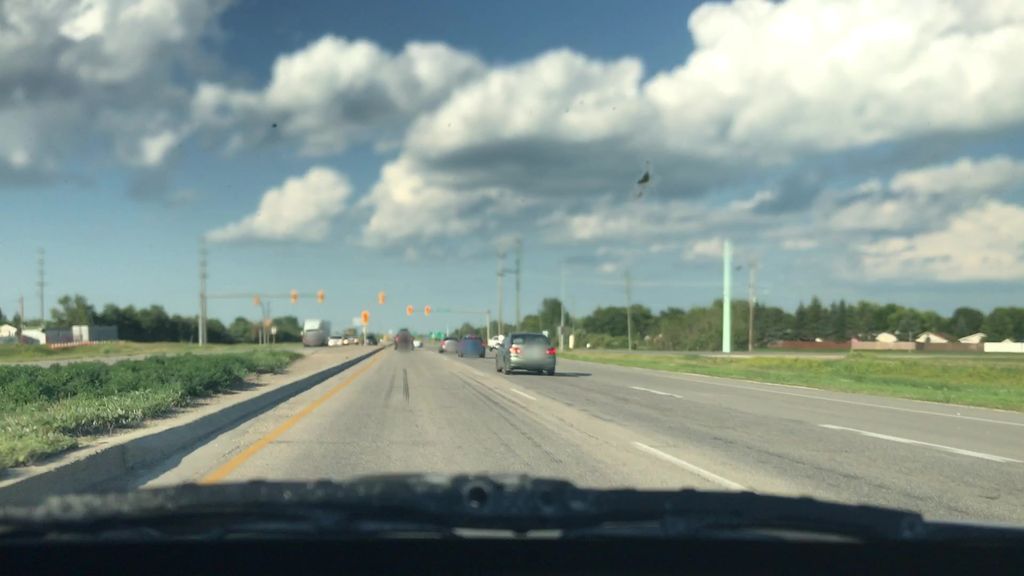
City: winnipeg